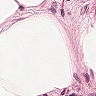
Metastatic tissue present: no